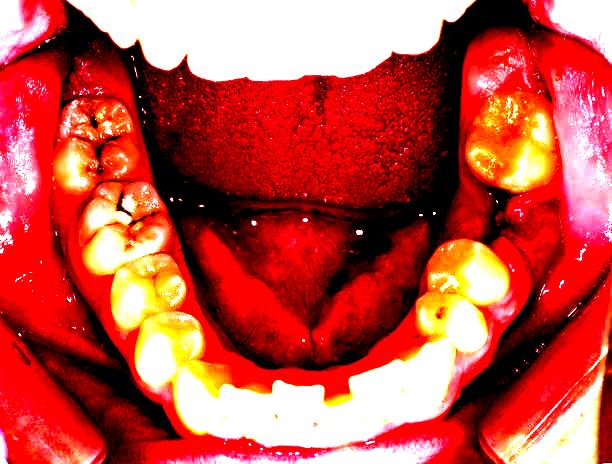
Condition: Gingivitis